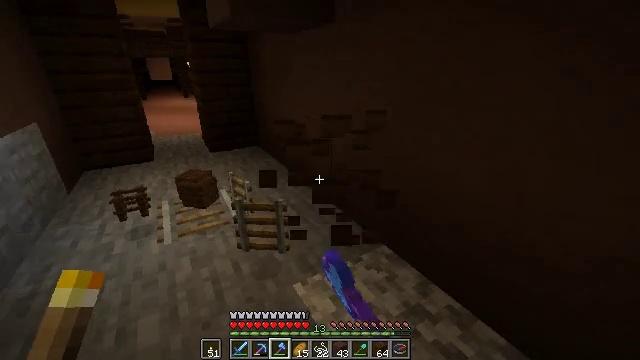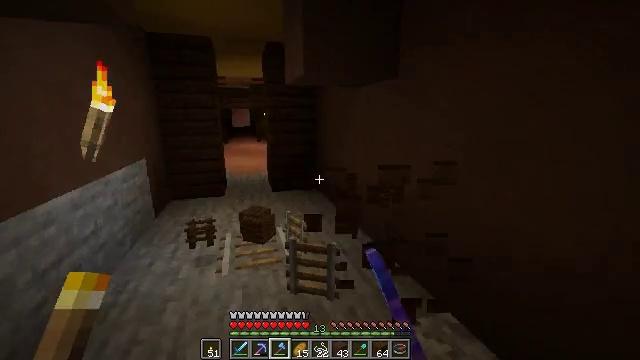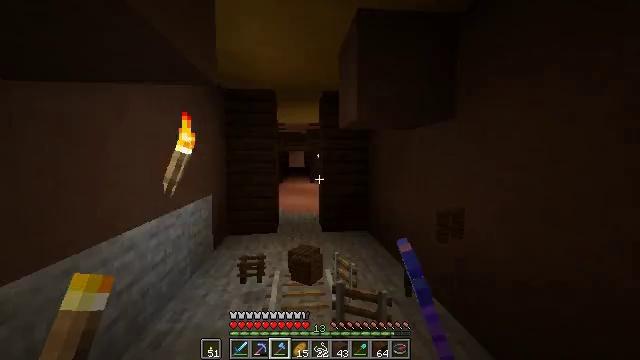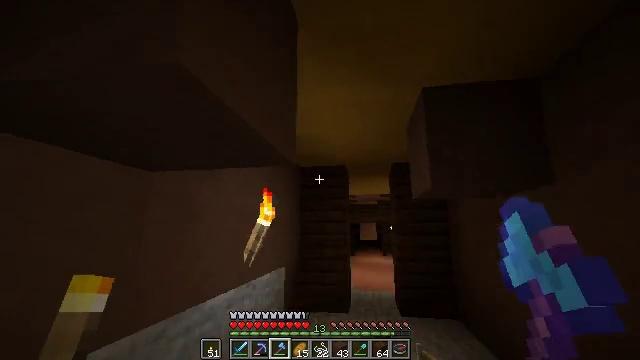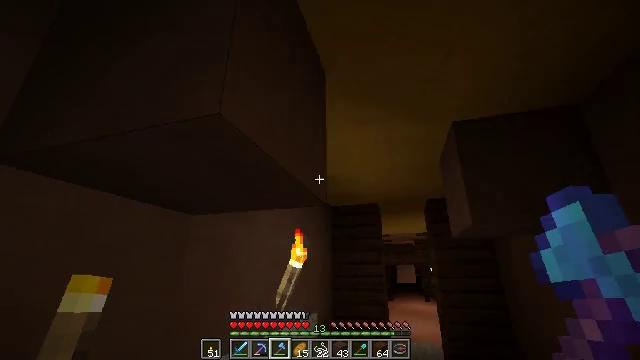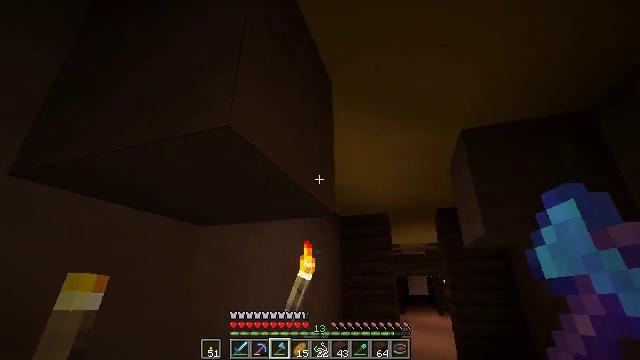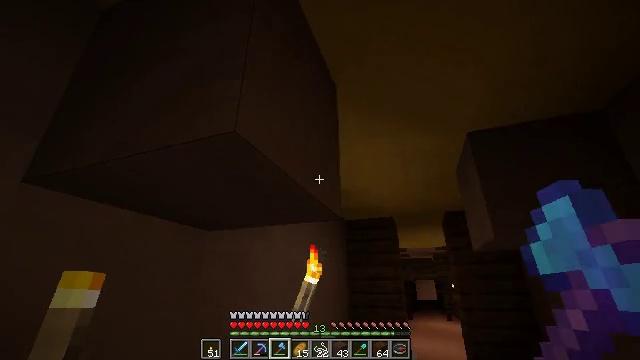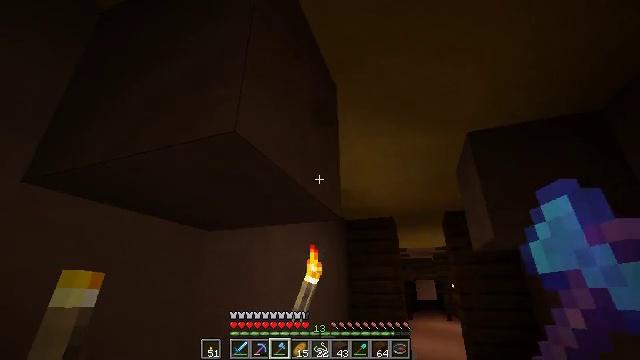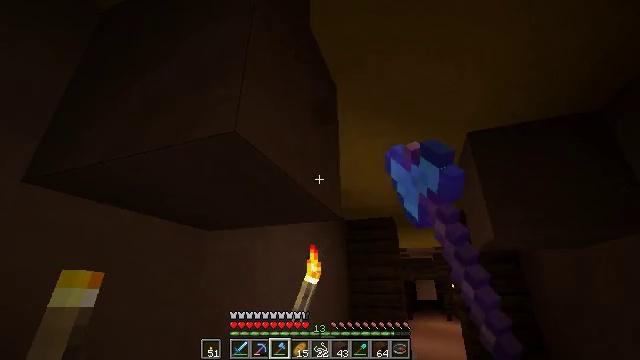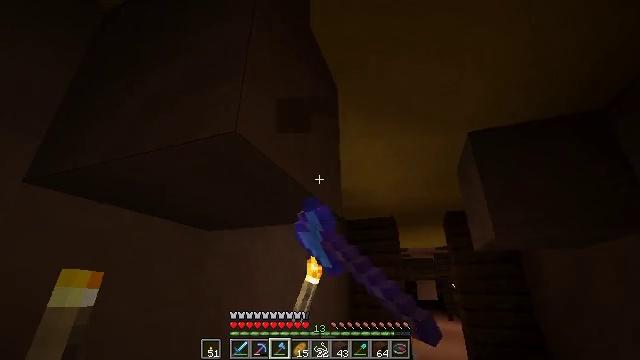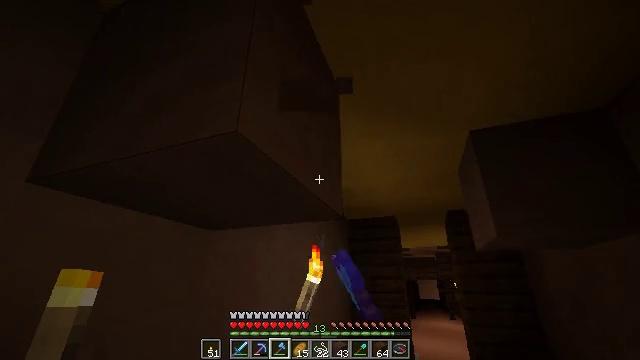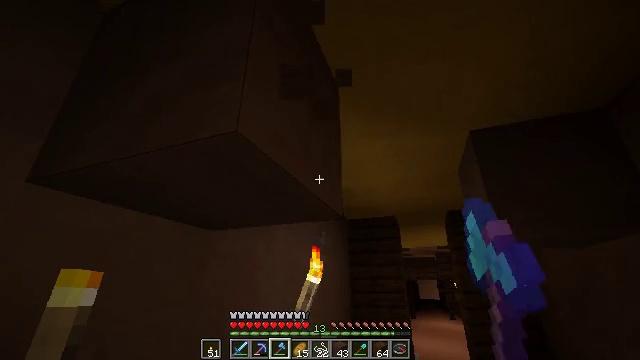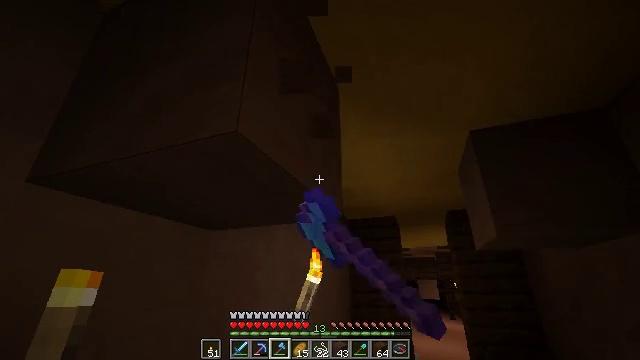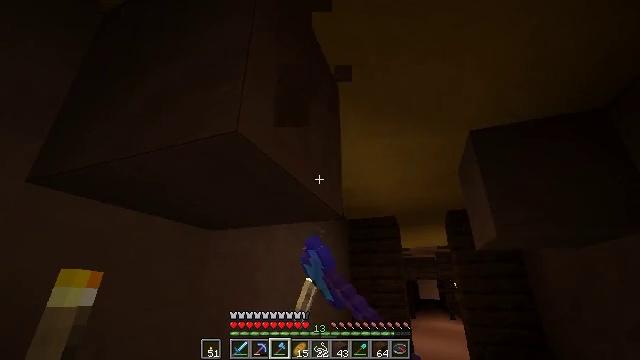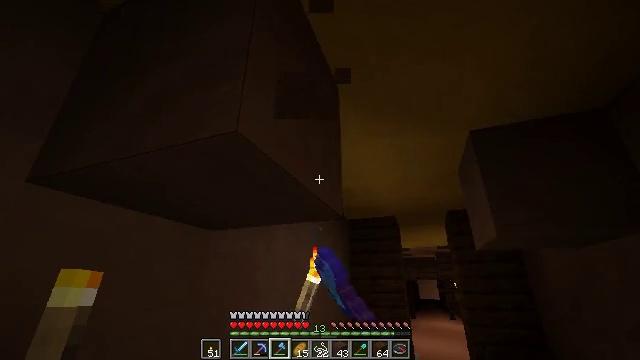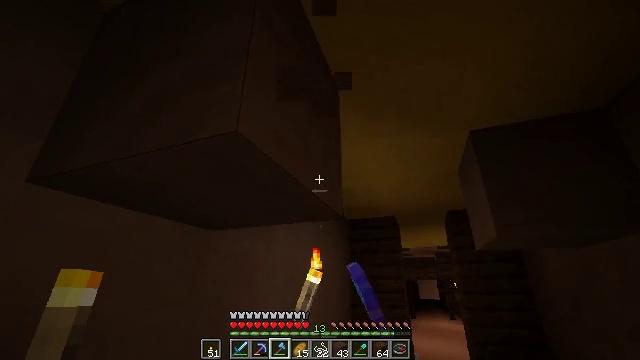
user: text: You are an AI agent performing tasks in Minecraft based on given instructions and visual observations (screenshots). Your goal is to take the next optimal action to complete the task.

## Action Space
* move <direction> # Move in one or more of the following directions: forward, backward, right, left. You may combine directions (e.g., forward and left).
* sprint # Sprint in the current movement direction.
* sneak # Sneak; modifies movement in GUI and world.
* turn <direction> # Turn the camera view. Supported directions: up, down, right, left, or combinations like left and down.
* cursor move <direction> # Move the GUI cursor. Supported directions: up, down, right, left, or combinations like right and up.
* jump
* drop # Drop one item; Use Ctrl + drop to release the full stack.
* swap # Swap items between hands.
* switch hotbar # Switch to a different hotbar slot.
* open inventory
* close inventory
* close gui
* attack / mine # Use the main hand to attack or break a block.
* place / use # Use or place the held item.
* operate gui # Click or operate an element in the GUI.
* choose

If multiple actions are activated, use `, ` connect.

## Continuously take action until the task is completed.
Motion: motion action
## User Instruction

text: Use a pickaxe to mine brown terracotta.
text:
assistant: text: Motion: turn left and up
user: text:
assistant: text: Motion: turn left and up
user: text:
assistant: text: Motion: turn left and up
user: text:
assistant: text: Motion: turn left and up, switch to hotbar 3
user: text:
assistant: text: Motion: turn left and up, switch to hotbar 3
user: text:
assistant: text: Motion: turn left, switch to hotbar 3
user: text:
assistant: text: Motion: attack / mine
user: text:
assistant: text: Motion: attack / mine
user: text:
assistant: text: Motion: attack / mine
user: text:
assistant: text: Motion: attack / mine
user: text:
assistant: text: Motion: attack / mine
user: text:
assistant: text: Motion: attack / mine
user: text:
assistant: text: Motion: attack / mine
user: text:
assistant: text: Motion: attack / mine
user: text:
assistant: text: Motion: no_op
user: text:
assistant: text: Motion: no_op
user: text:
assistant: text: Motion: turn right and down
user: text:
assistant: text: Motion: no_op
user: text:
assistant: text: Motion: no_op
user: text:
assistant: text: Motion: turn left and up
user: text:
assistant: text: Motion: turn left and up
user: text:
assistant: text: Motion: turn left
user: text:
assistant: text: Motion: no_op
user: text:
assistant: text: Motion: no_op
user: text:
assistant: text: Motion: no_op
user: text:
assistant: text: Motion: switch to hotbar 2
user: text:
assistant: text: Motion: switch to hotbar 2
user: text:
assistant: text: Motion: switch to hotbar 2
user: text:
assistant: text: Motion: switch to hotbar 2
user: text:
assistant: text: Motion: attack / mine